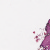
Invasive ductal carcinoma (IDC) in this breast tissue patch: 0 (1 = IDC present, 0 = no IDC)